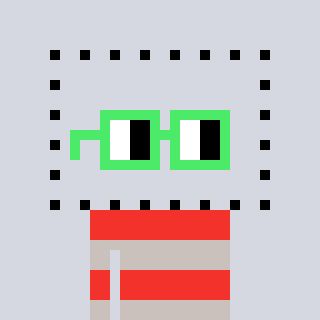
a pixel art character with square light green glasses, a void-shaped head and a foggrey-colored body on a cool background